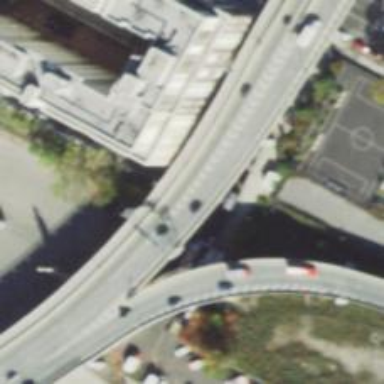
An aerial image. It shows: Bridge on motorway link.